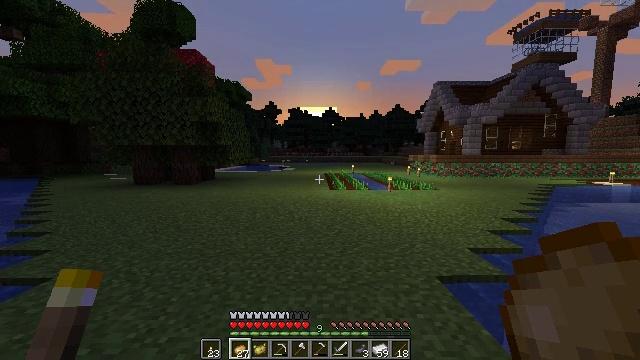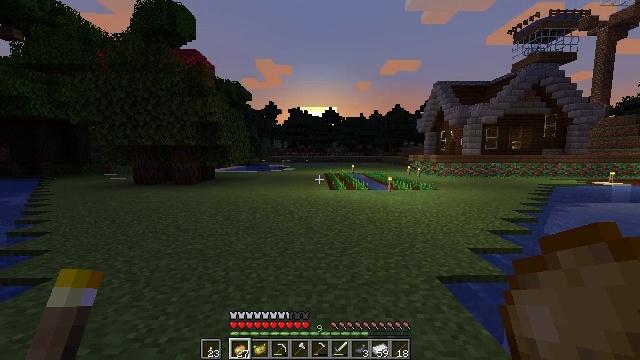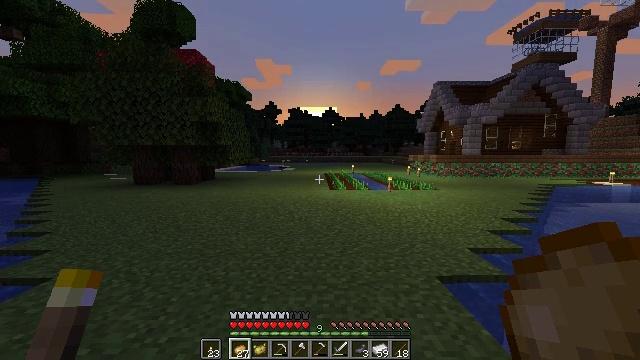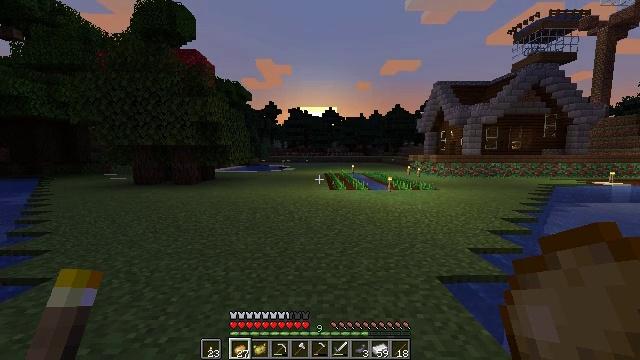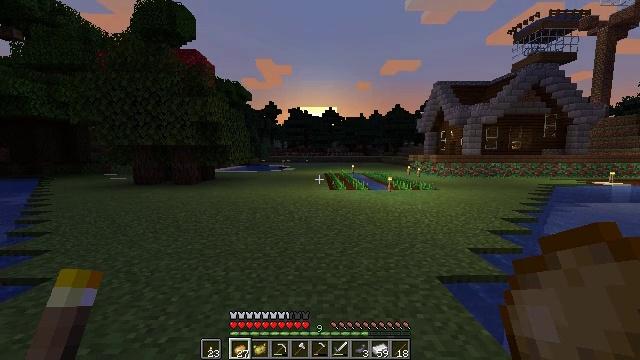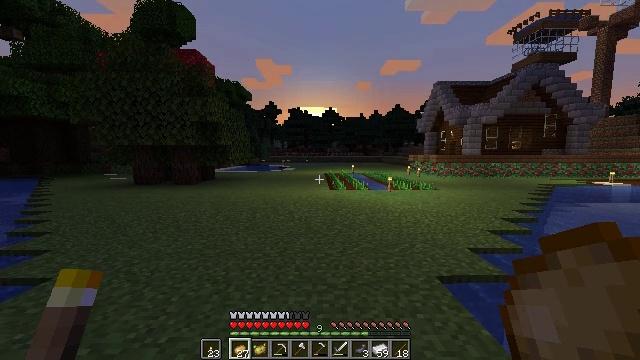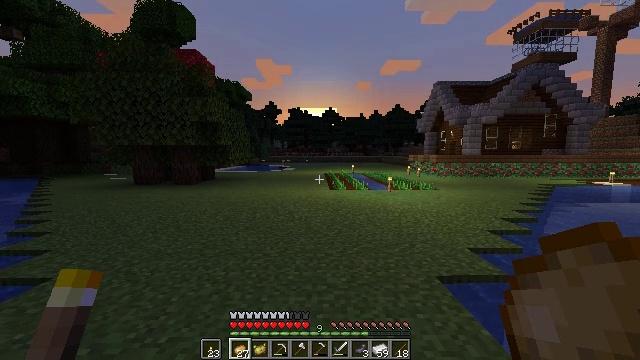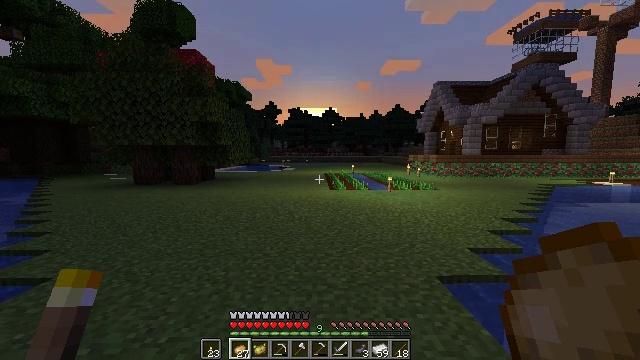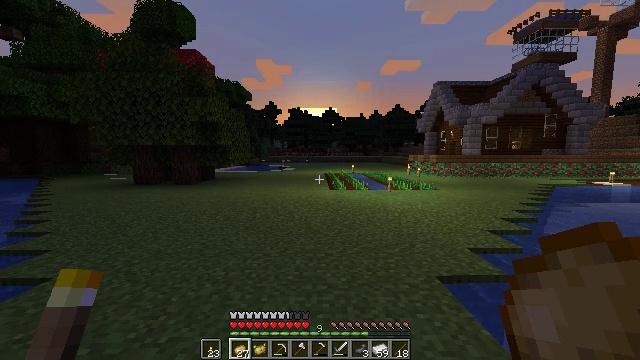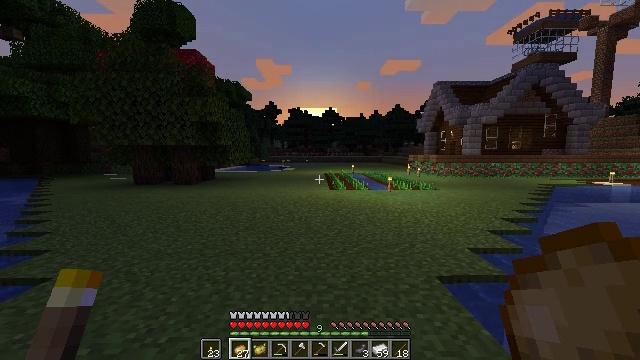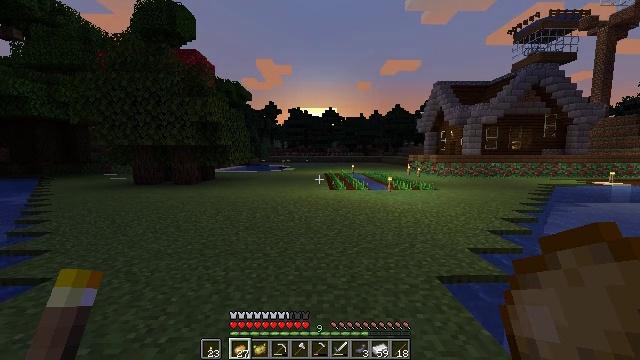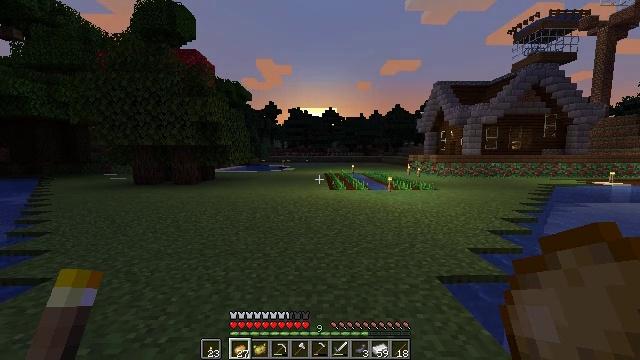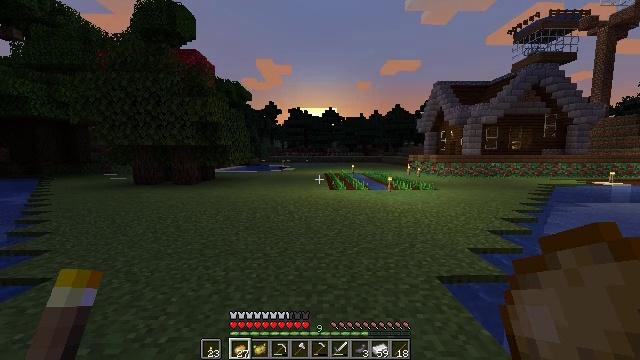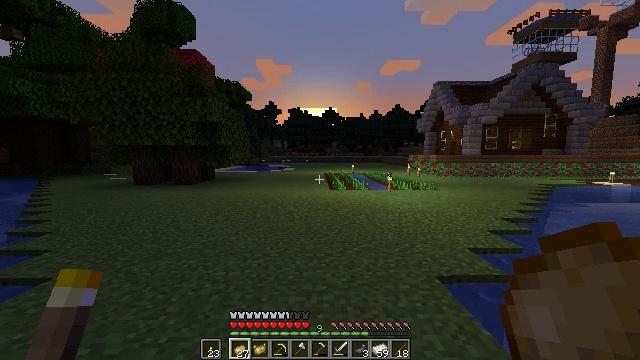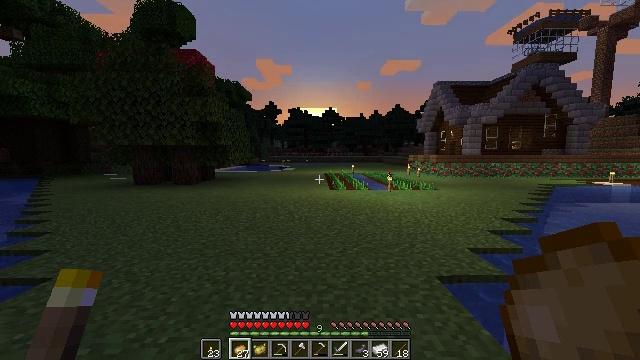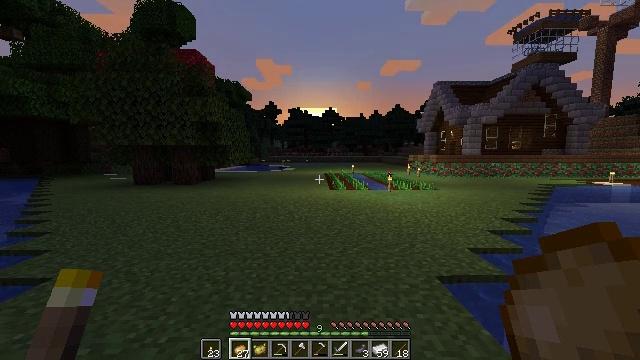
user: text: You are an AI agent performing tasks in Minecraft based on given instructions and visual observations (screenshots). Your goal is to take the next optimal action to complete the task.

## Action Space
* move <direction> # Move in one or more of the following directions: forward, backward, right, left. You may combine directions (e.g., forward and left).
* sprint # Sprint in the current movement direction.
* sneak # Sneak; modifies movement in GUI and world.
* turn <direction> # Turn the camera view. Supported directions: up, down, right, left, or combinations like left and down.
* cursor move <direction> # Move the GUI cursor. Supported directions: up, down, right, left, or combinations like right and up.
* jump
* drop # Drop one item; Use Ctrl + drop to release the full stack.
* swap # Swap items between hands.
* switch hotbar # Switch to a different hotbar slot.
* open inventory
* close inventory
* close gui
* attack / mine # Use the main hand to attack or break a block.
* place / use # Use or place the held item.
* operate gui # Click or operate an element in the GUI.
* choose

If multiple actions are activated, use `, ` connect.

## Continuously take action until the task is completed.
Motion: motion action
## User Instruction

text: Use a furnace to make a baked potato.
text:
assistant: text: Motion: no_op
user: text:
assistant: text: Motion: no_op
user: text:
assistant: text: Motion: no_op
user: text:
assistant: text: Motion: no_op
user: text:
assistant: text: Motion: no_op
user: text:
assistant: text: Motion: no_op
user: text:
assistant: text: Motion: no_op
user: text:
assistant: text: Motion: no_op
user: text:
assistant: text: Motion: no_op
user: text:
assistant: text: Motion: no_op
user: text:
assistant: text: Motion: no_op
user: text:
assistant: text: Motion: no_op
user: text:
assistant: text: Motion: no_op
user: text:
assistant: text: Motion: no_op
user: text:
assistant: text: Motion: no_op
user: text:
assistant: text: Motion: no_op
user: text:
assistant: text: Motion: no_op
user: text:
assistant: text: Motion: no_op
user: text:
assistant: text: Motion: no_op
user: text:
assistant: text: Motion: no_op
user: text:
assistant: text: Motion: no_op
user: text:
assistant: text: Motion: no_op
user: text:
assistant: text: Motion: no_op
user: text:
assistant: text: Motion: no_op
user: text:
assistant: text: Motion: no_op
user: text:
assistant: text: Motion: no_op
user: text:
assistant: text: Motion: no_op
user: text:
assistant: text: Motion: no_op
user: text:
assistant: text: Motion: no_op
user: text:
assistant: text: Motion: no_op